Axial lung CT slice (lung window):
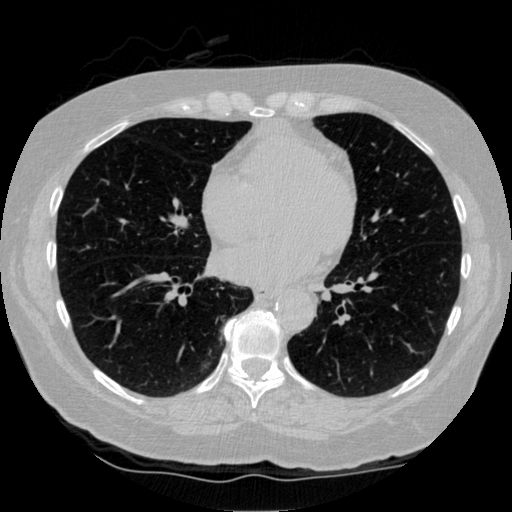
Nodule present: no